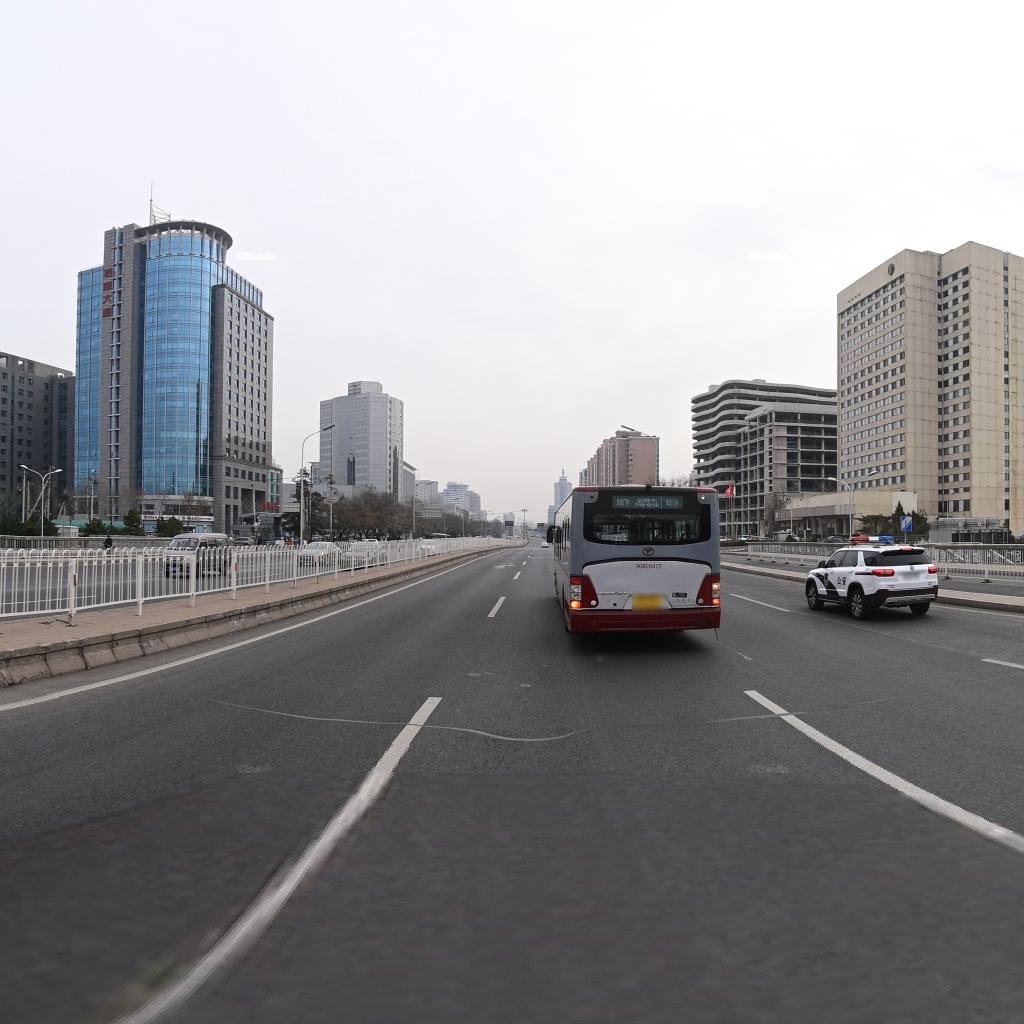
Region: Haidian
Road damage annotations: transverse patch, transverse patch, longitudinal patch